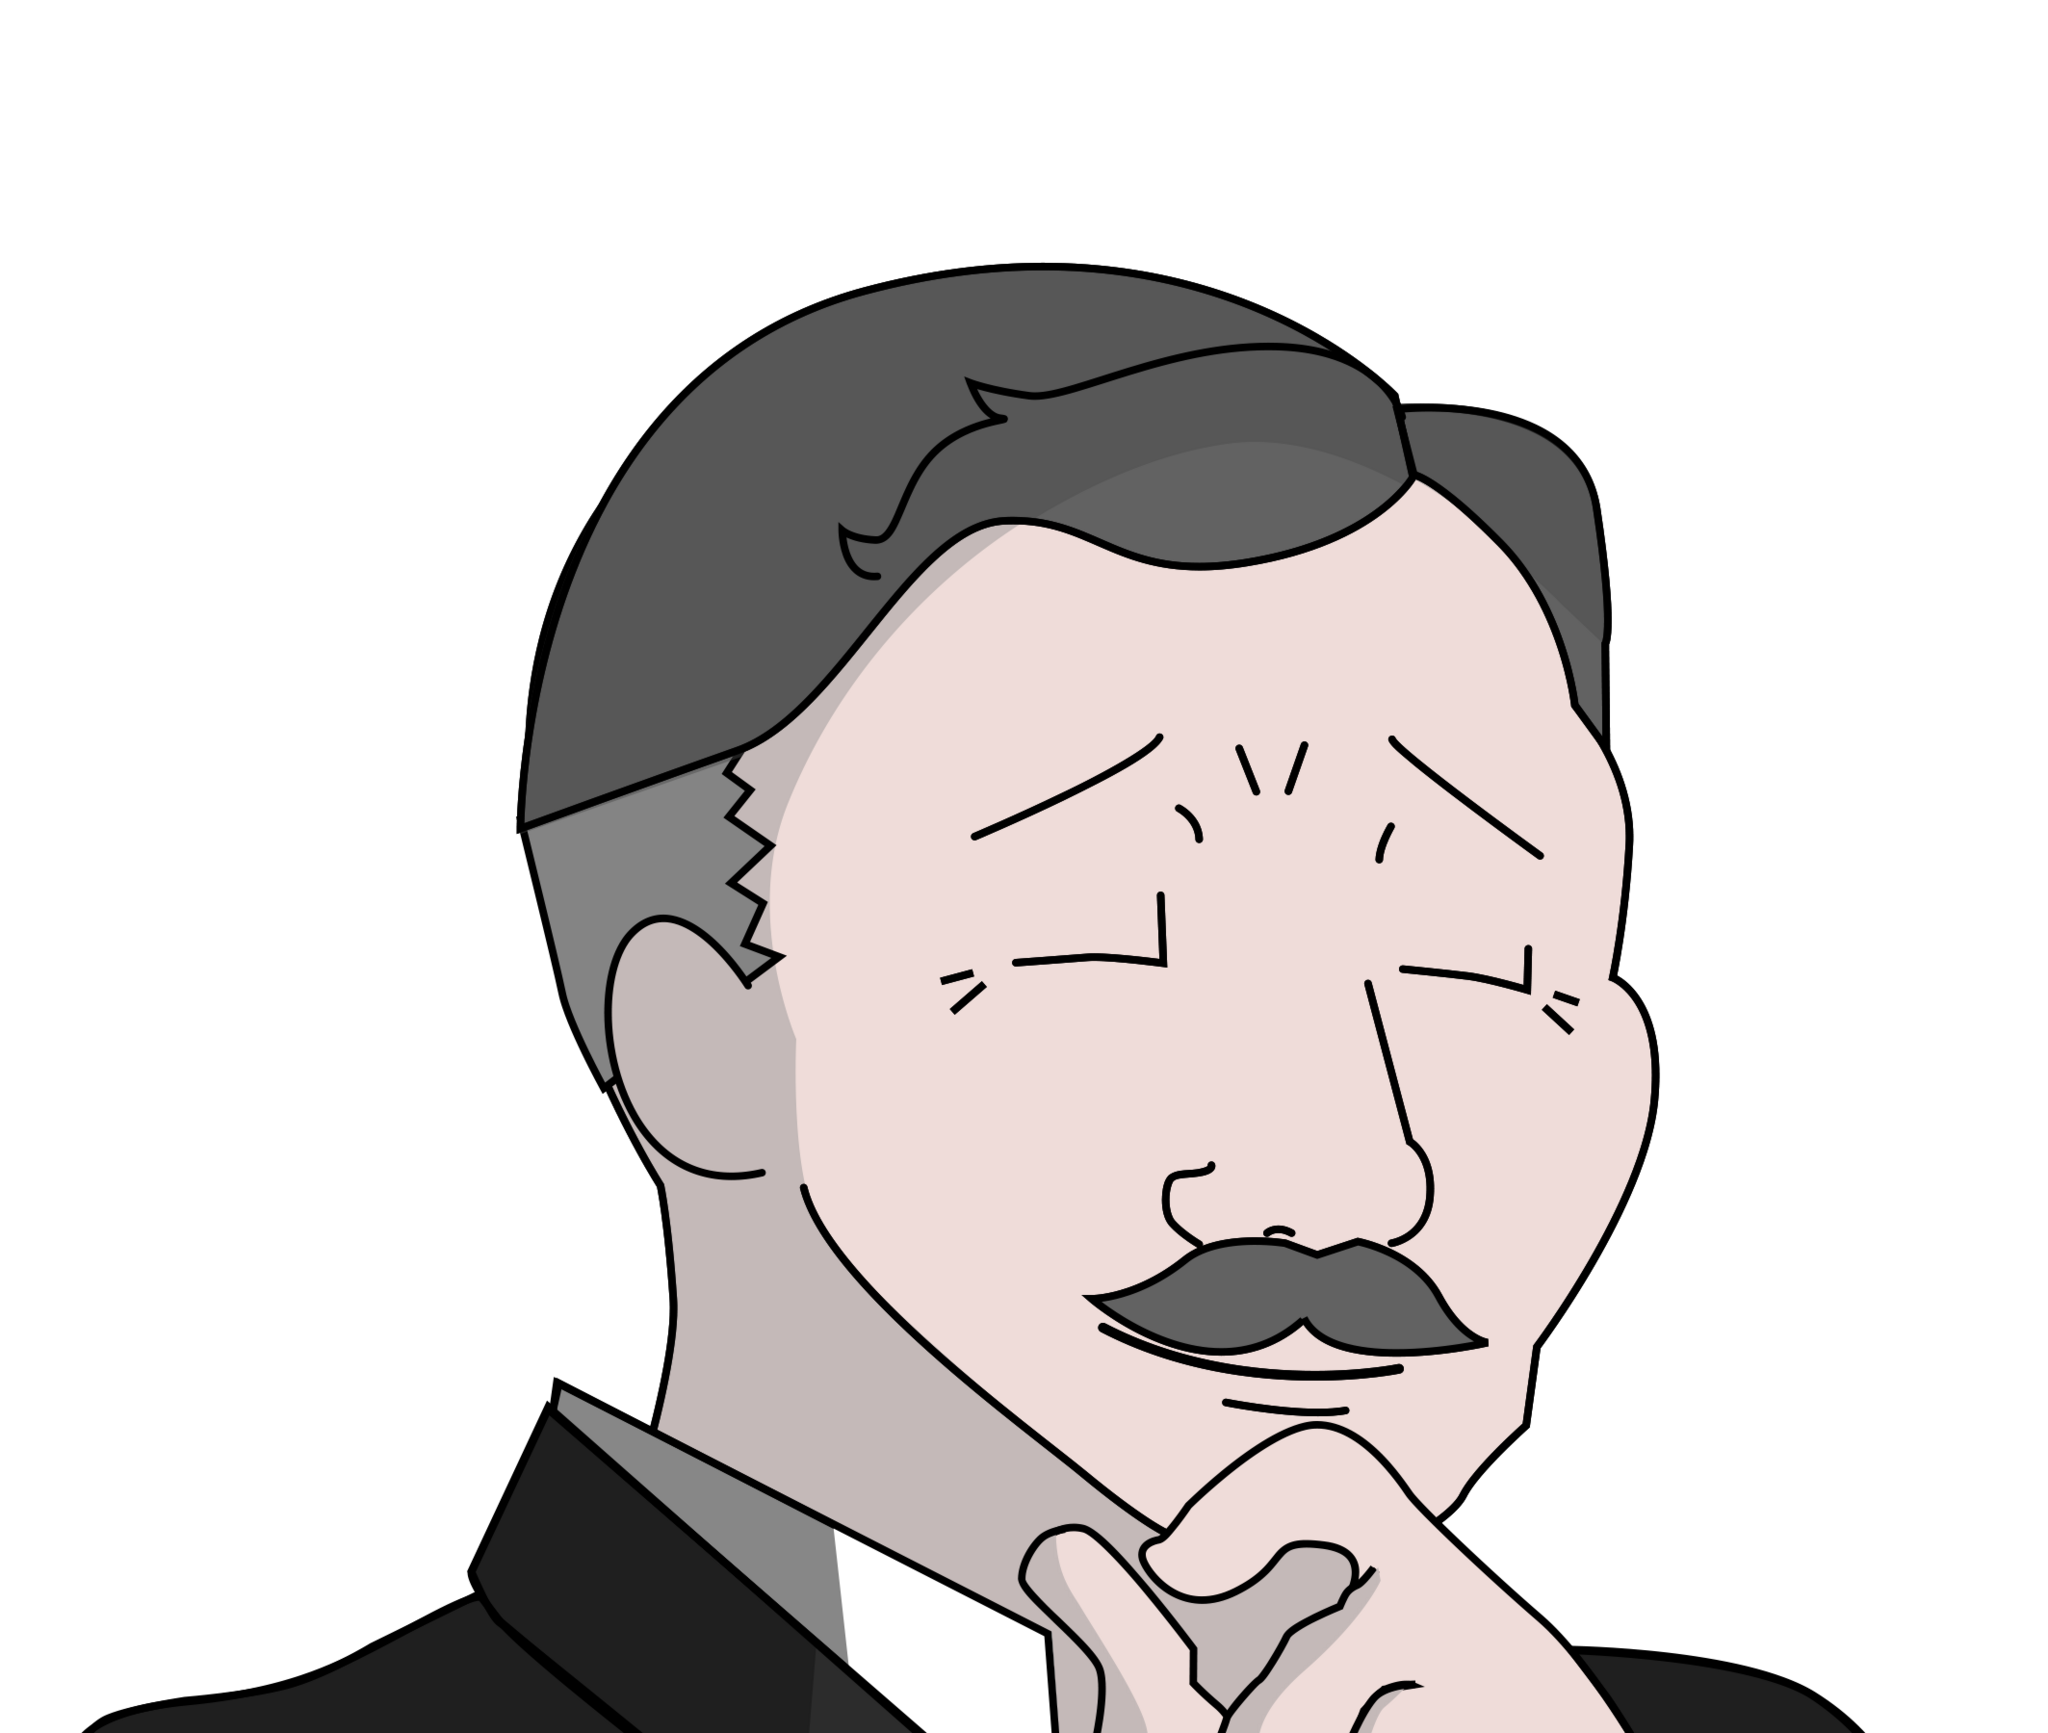
Label: 5_Smugjak